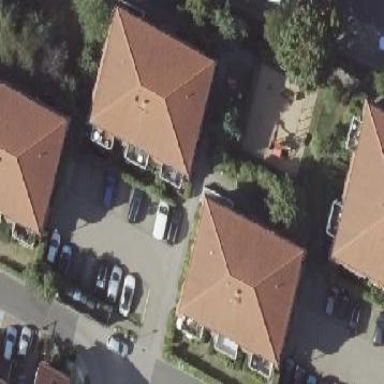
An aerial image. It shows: Beautiful apartment building with mansard roof.